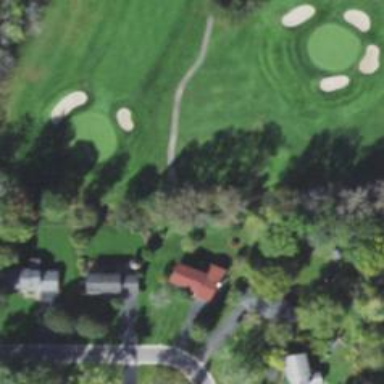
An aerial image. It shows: Path designated for golf carts.